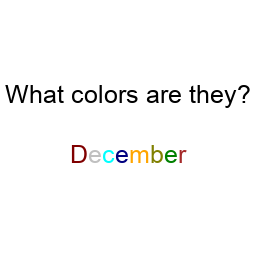
Color: maroon, silver, cyan, navy, orange, olive, green, brown
Background color: white
Question text color: black